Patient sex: F
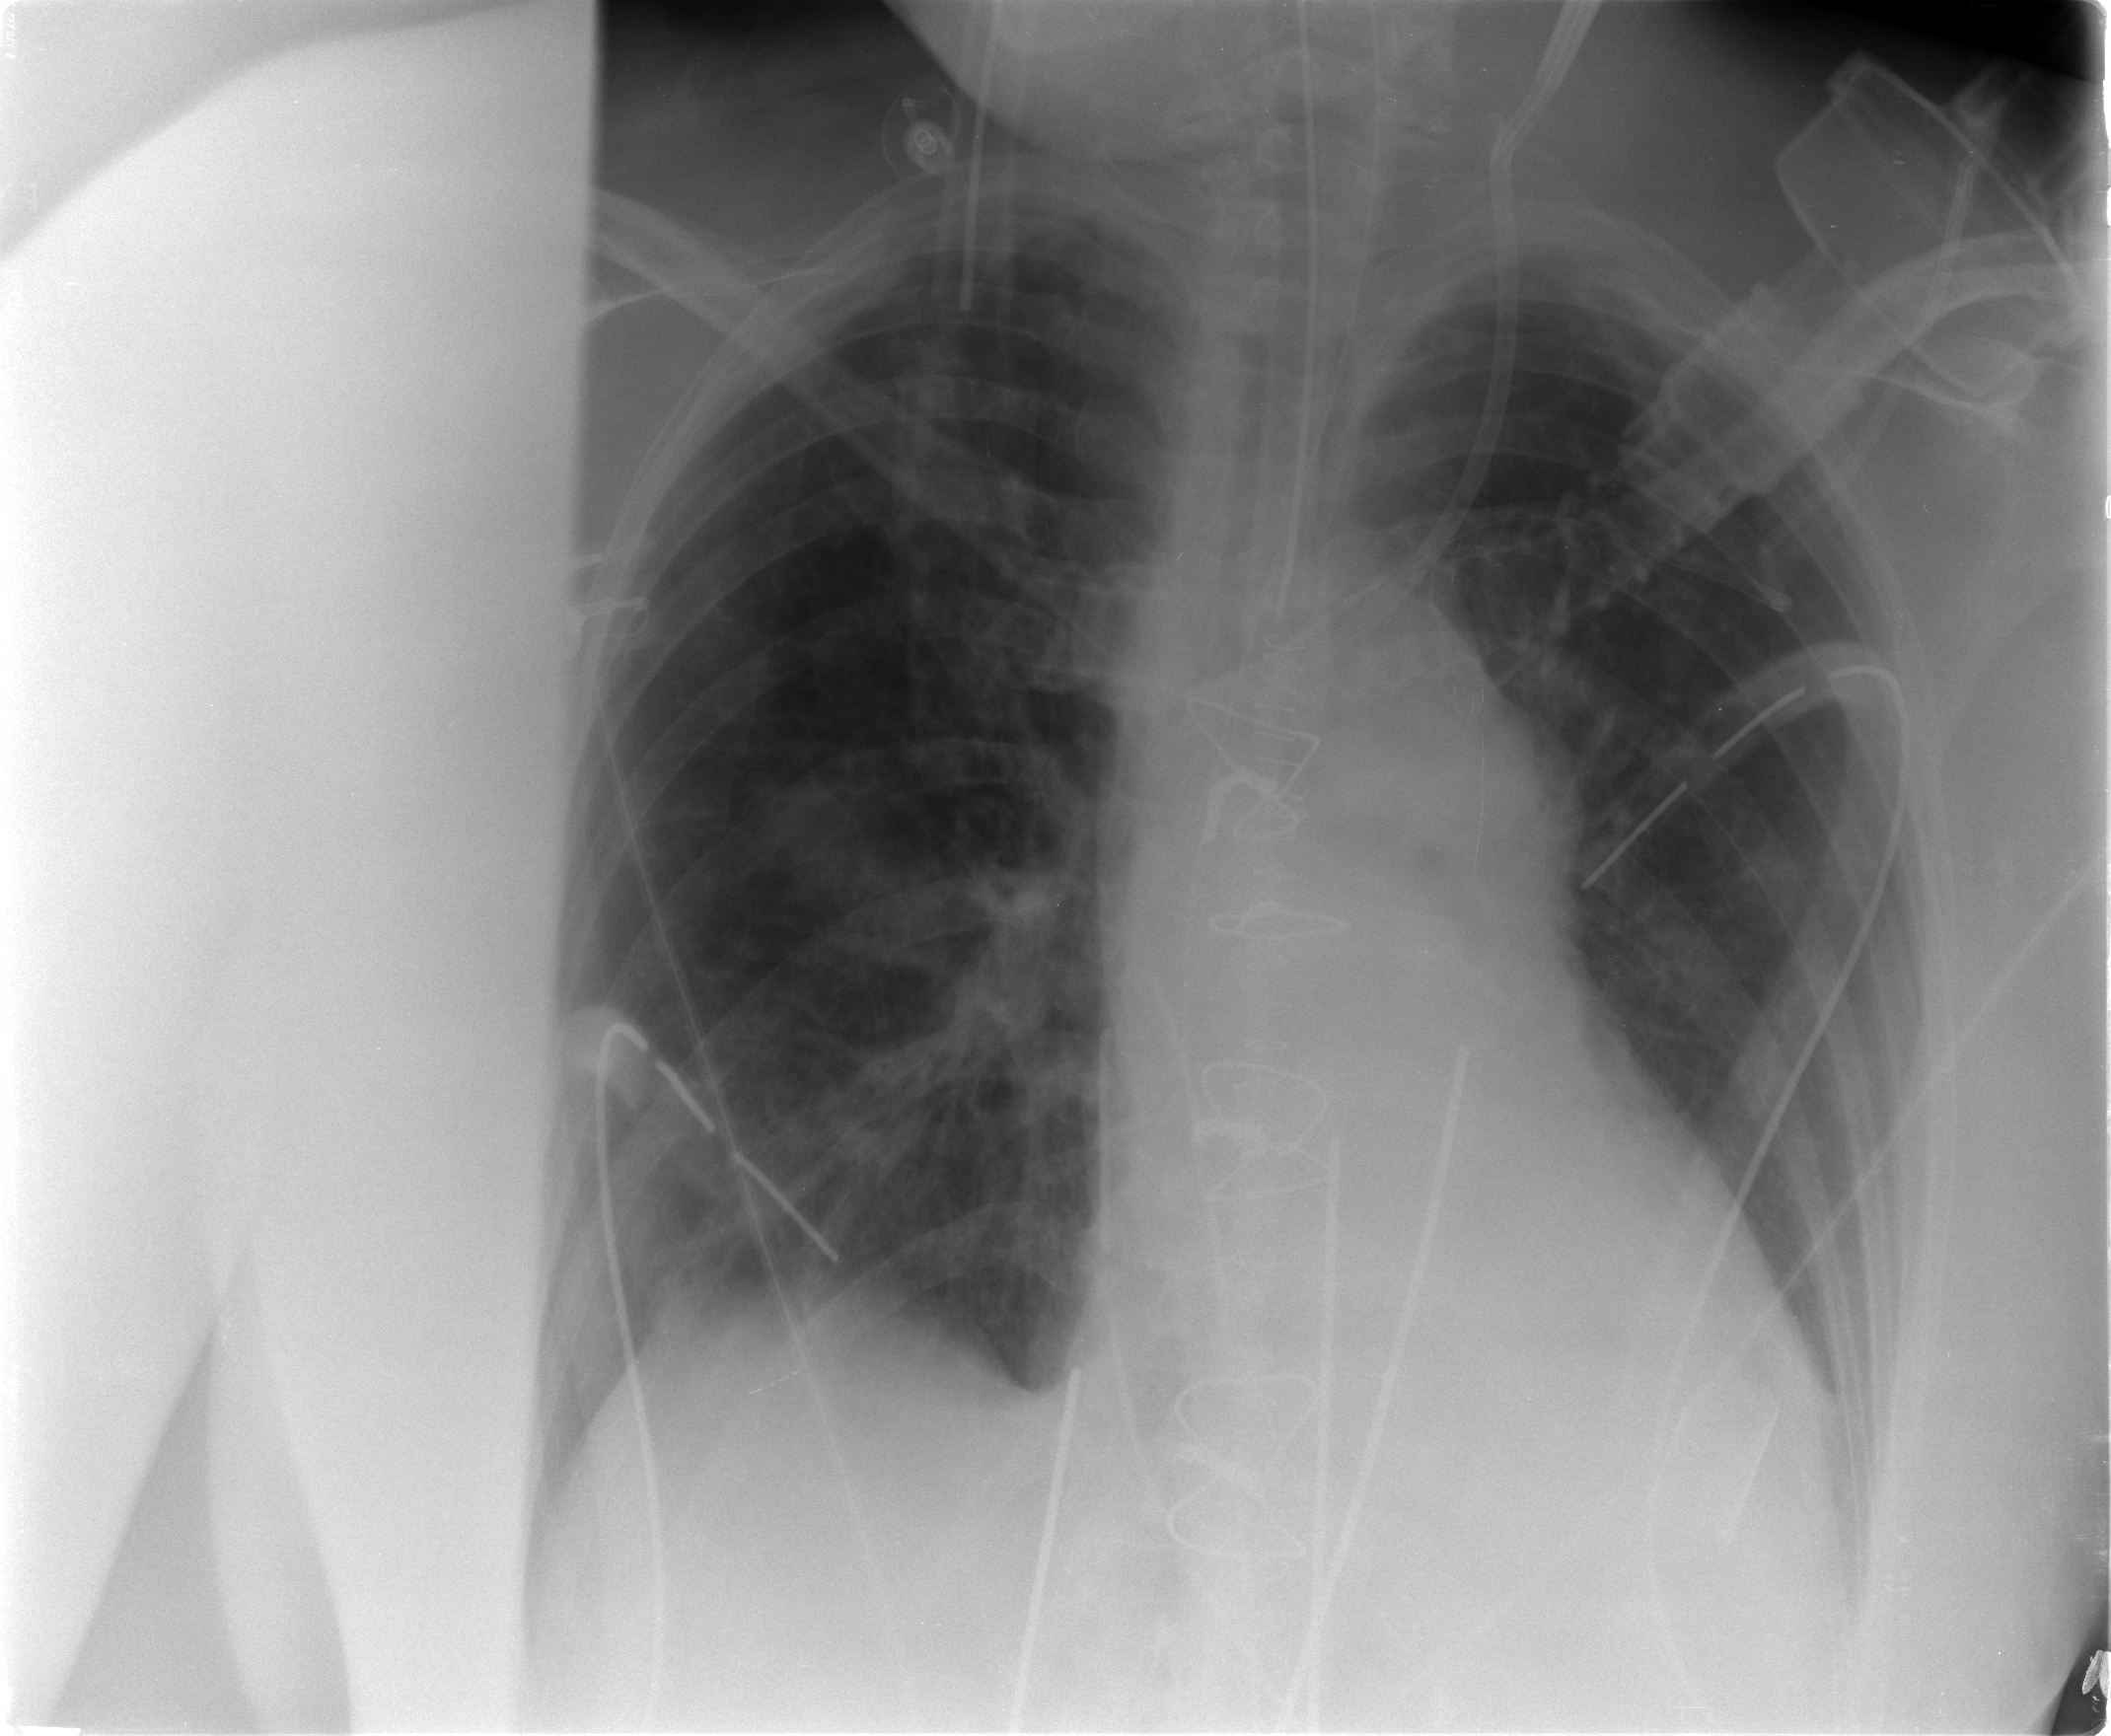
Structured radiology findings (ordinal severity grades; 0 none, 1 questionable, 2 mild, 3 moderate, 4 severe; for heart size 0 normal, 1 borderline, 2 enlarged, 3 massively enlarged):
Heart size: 1
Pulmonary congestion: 0
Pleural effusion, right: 1
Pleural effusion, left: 0
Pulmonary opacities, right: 0
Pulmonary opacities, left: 0
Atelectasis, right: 2
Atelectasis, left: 0